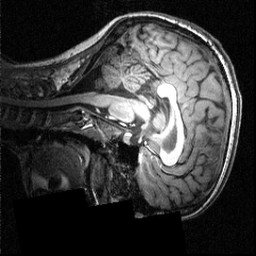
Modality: T1w
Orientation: sagittal
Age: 20
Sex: female
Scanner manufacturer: siemens
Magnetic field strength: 3.951 T
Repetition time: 1.5 s
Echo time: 0.00335 s